Question: Input data as below:
0: 70 1: 60 2: 66 3: 62 4: 72 5: 82
6: 83 7: 86 8: 95 9: 96 10: 98 11: 98
12: 96 13: 94 14: 66 15: 62 16: 60 17: 66
18: 67 19: 67 20: 64 21: 66 22: 66 23: 69
Output as below using python

or
0 1 2 3 4 5 6 7 8 9 10 11 12 13 14 15 16 17 18 19 20 21 22 23
70 60 66 62 72 82 83 86 95 96 98 98 96 94 66 62 60 66 67 67 64 66 66 69
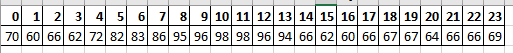
Answer: Code (updated):
'''
import re
l = "0: 70 1: 60 2: 66 3: 62 4: 72 5: 82 6: 83 7: 86 8: 95 9: 96 10: 98 11: 98 12: 96 13: 94 14: 66 15: 62 16: 60 17: 66 18: 67 19: 67 20: 64 21: 66 22: 66 23: 69"
l = re.split("\s(?=\d+:)", l)
a = []
b = []
for x in l:
a.append(x.split(": ")[0])
b.append(x.split(": ")[1])
a = ["<td>" + x + "</td>" for x in a]
b = ["<td>" + x + "</td>" for x in b]
print("<table><tr>" + "".join(a) + "</tr><tr>" + "".join(b) + "</tr></table>")
'''